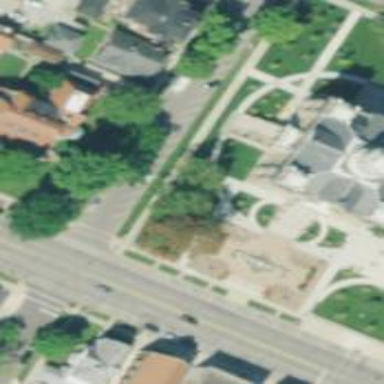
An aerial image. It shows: Courthouse building.